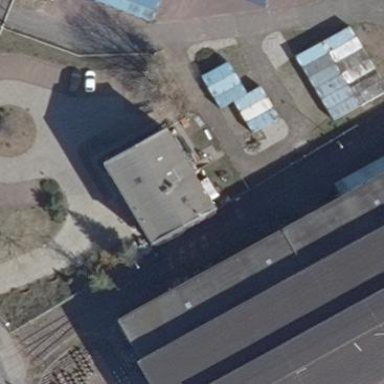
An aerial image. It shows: Commercial building.